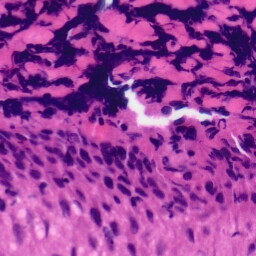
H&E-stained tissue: Tonsil